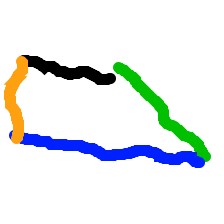
Shape: trapezoid